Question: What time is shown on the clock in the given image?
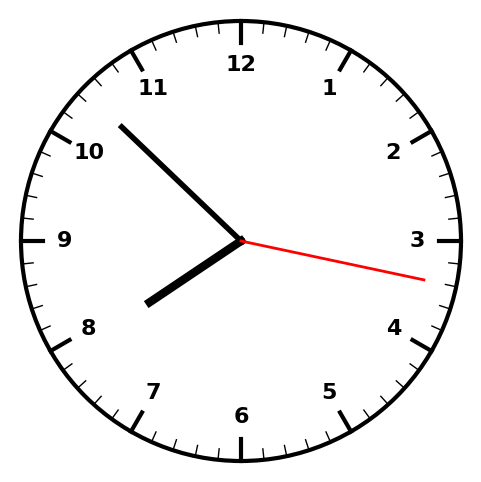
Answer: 07:52:17